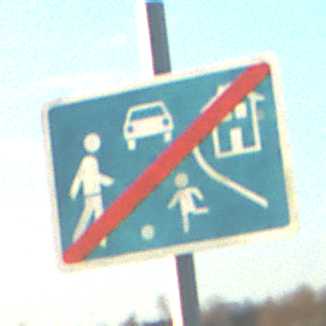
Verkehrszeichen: EndeVerkehrsberuhigterBereich
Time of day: SunriseSunset
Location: Outdoor (RoadRail)
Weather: PartlyCloudy
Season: NotSpecified
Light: Natural